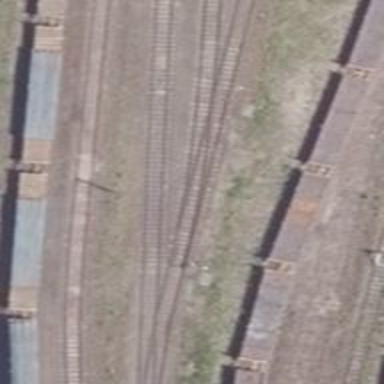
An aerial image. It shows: Railway switch.